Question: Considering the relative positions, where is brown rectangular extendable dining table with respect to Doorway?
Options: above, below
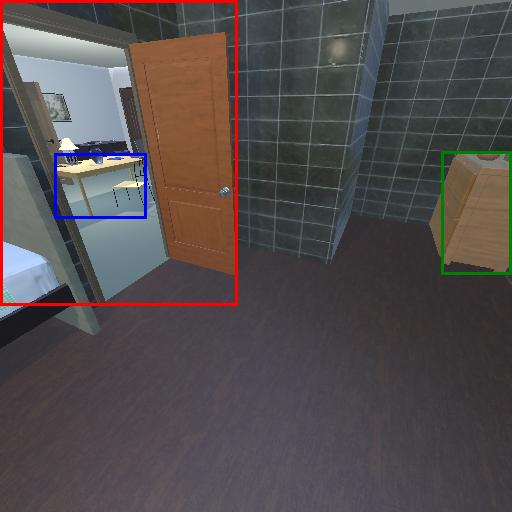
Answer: above